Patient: sex M, age 59
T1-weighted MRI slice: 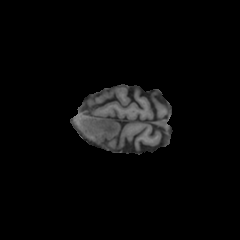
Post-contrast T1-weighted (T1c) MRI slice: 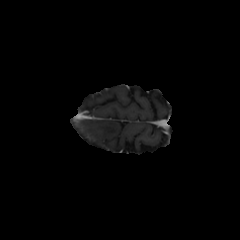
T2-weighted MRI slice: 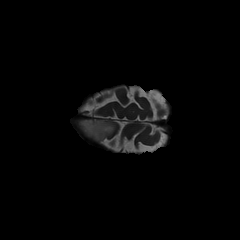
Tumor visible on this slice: yes
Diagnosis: Oligodendroglioma, IDH-mutant, 1p/19q-codeleted
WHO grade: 3